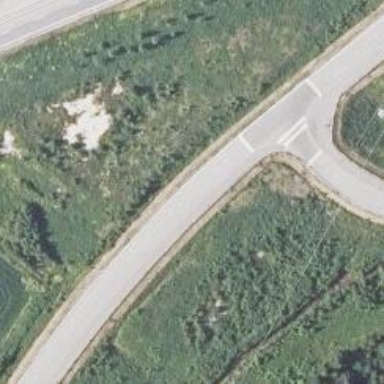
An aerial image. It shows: Secondary road with asphalt surface.